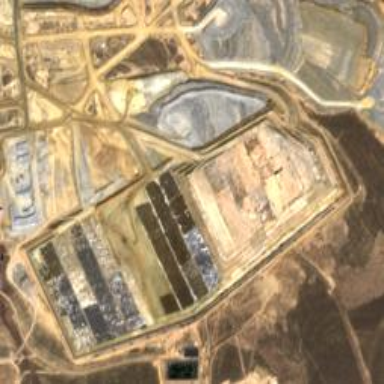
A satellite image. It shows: Quarry with gravel as the main resource.